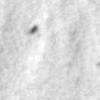
Label: no_change